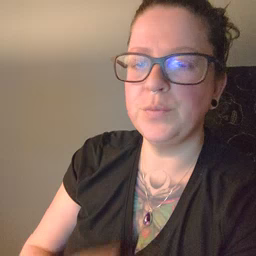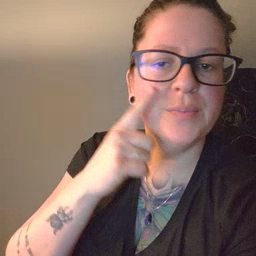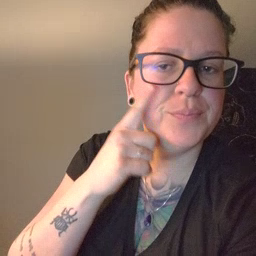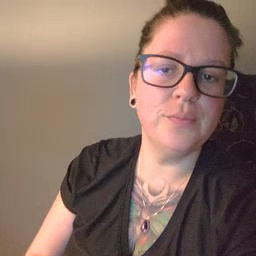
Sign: cheek